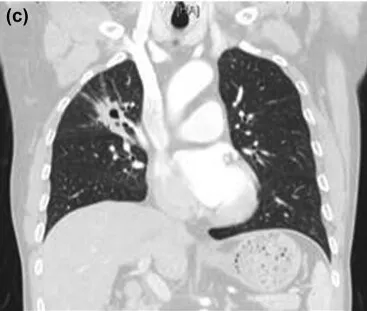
Images of chest CT enhanced scan. (c,d) Histopathology of enhanced CT showed soft tissue mass shadow, the size was about 4.2 cm x 2.6 cm x 2.2 cm, the lesion was smaller and the necrotic area was larger compared to previous scan.
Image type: radiology (ct)